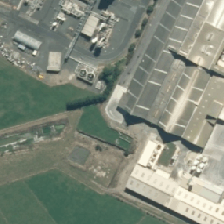
Land cover: urban_build_up